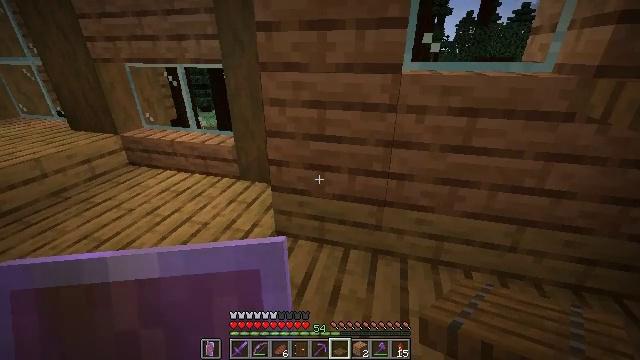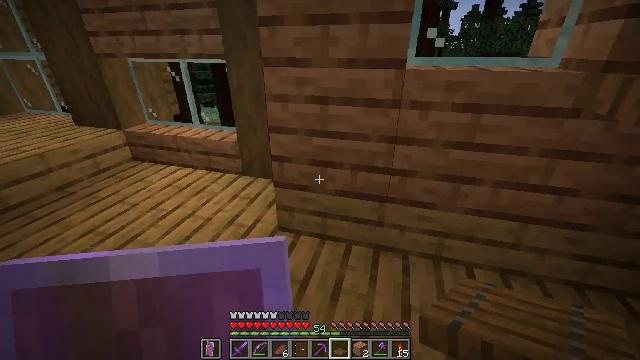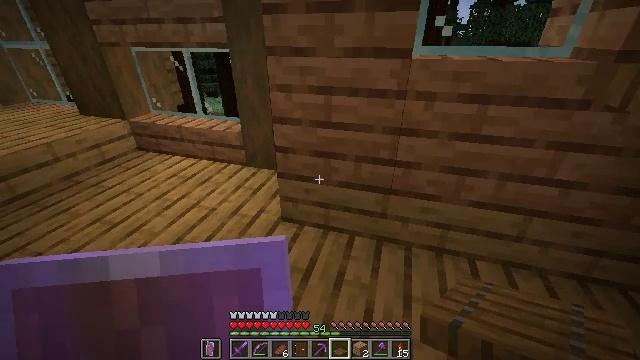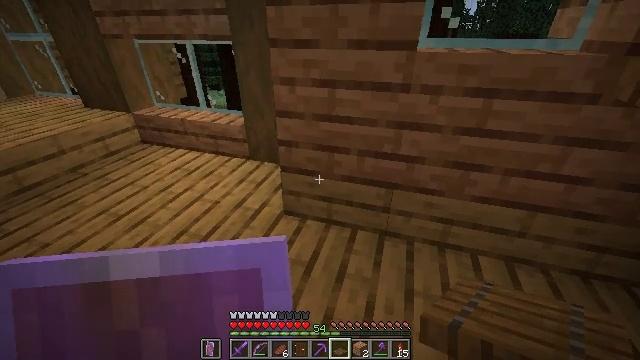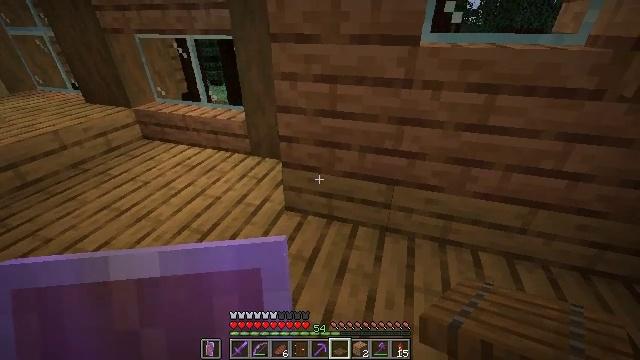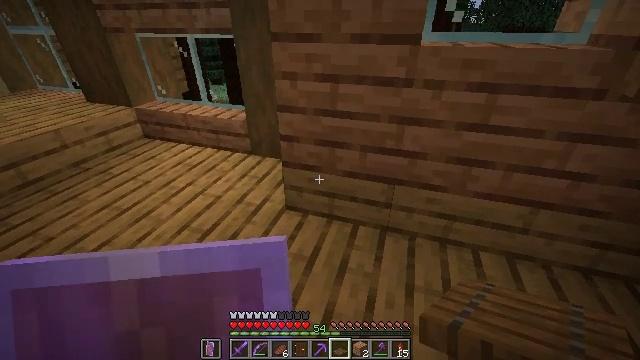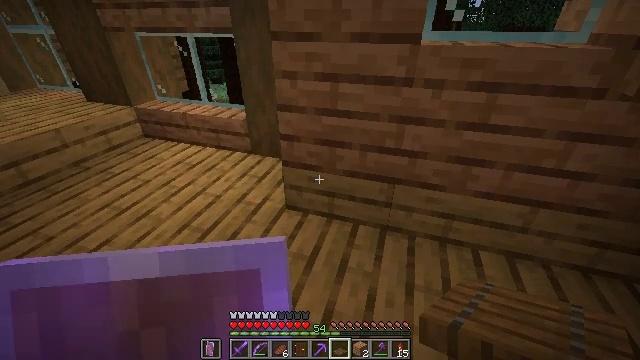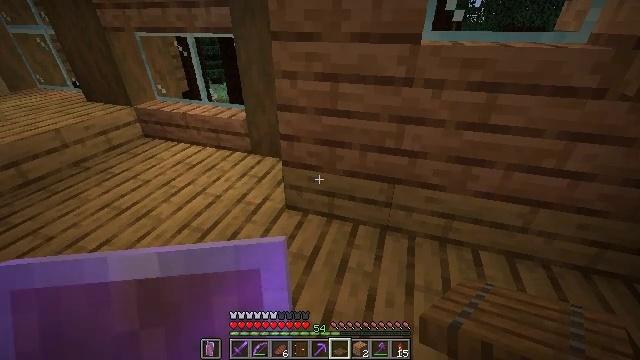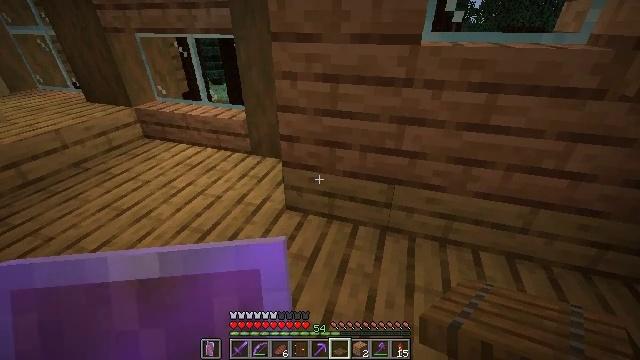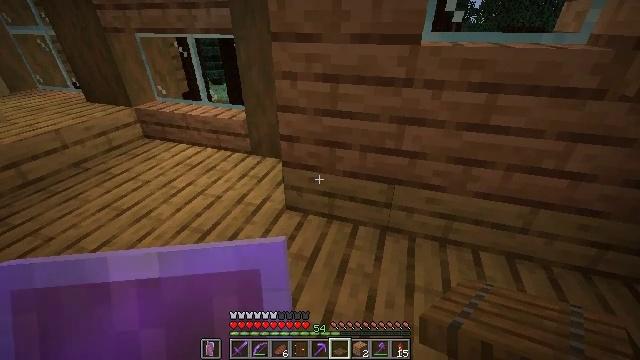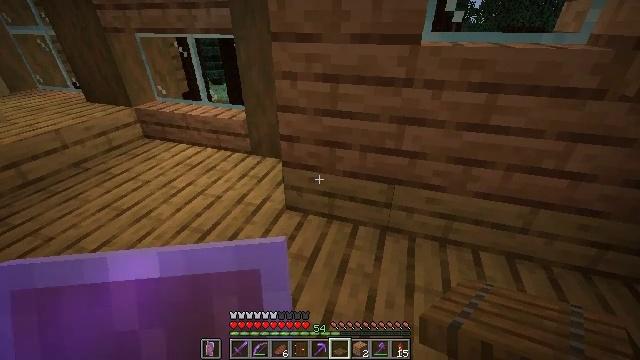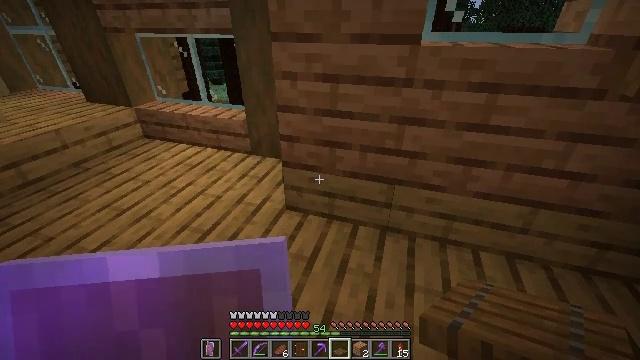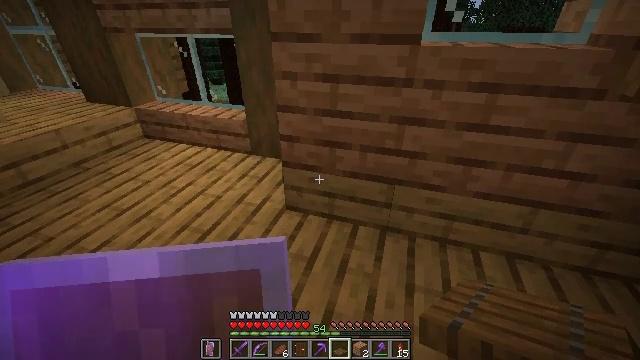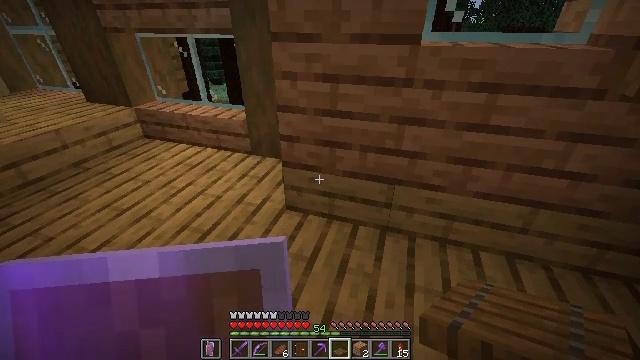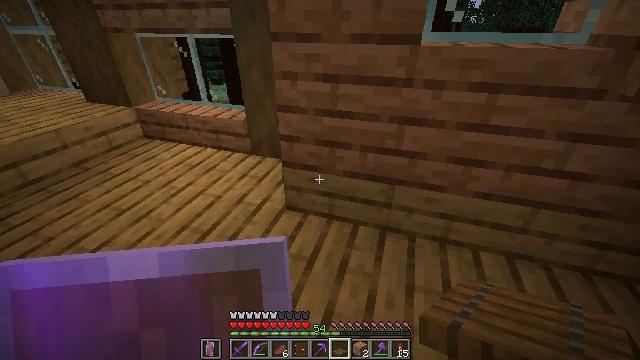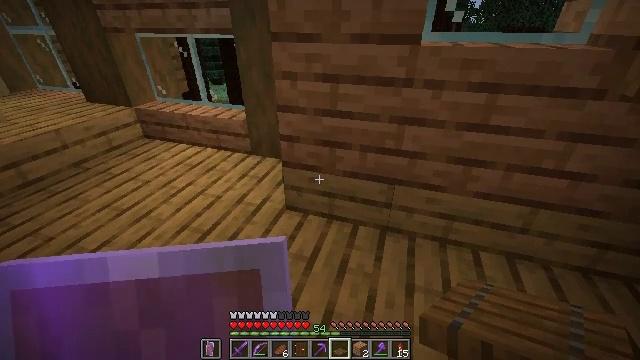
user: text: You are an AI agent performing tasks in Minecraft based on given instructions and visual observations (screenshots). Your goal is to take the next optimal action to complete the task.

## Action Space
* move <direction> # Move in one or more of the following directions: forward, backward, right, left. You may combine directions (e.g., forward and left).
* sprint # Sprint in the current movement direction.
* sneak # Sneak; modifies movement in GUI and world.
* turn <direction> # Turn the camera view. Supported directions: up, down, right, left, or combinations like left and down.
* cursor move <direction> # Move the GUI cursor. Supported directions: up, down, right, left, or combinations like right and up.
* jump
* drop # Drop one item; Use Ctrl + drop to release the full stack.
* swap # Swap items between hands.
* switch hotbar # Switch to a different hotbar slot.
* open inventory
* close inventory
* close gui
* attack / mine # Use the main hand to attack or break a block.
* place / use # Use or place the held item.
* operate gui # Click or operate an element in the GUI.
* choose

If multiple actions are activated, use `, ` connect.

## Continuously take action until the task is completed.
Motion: motion action
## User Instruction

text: Collect dark oak door into your inventory.
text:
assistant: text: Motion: no_op
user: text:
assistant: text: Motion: turn down
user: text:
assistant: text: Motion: turn down
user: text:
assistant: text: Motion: no_op
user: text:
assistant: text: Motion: no_op
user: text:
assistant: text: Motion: no_op
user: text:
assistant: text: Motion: no_op
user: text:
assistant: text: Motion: no_op
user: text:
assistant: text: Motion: no_op
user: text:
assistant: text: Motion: no_op
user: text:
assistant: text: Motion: no_op
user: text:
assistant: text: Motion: no_op
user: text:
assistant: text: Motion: use / place
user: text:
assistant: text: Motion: use / place
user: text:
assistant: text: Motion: use / place
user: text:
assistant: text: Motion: no_op
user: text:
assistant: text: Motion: no_op
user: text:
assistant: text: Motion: no_op
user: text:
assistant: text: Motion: no_op
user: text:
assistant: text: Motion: no_op
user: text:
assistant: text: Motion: turn down
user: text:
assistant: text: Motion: turn down
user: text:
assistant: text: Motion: no_op
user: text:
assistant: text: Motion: no_op
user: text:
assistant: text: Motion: no_op
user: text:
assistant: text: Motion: no_op
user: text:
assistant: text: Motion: no_op
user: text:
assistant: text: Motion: no_op
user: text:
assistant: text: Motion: move forward, turn right
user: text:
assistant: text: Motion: move forward and move right, turn right and up